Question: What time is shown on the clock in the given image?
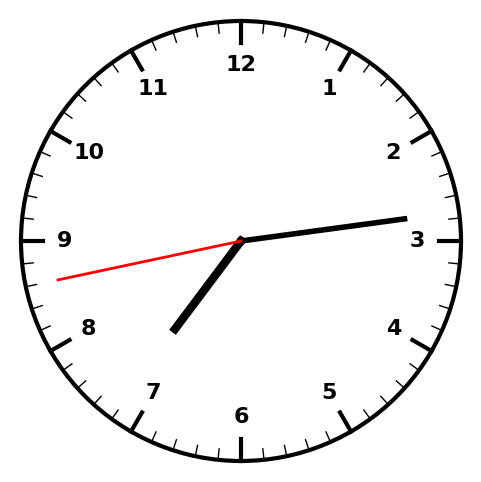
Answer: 07:13:43